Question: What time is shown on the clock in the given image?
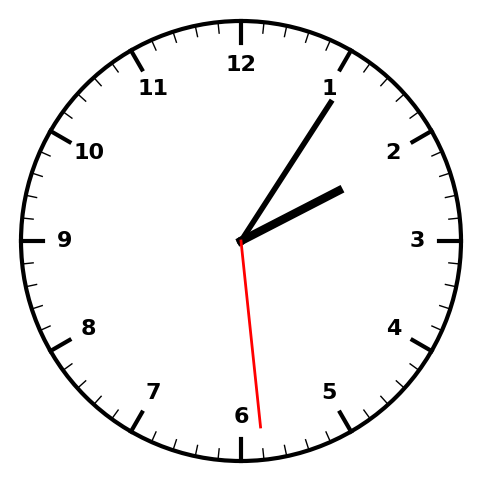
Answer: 02:05:29